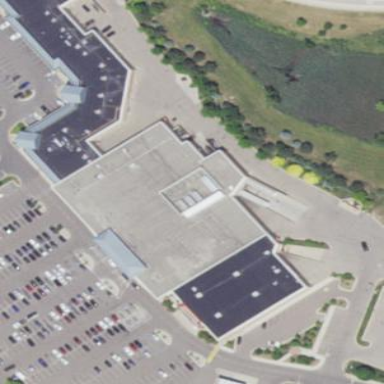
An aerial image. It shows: Retail building housing supermarket.